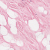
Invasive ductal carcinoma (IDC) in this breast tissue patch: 0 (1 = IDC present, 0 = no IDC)